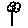
Label: flower